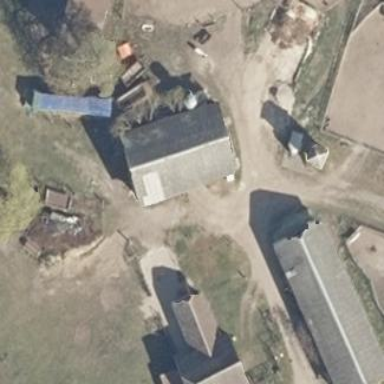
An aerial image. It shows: Simple house.